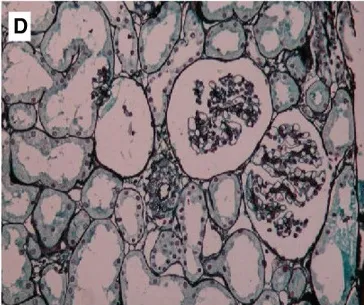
Renal biopsy in a patient with this boy. PASM. Stain showed glomerular basement membrane.
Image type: pathology (methenamine_silver)